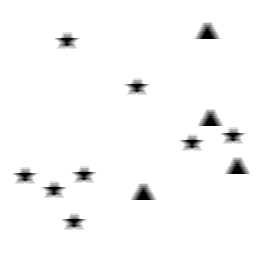
Squares: 0
Triangles: 4
Stars: 8
Total shapes: 12